Field crop: maize
Growth stage: 2
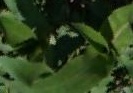
Species: maize